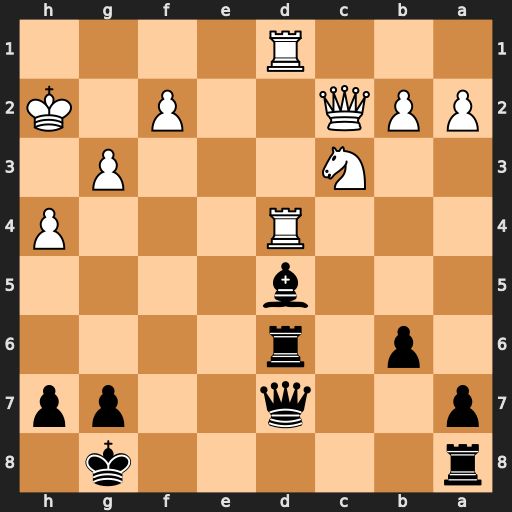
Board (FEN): r5k1/p2q2pp/1p1r4/3b4/3R3P/2N3P1/PPQ2P1K/3R4
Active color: b
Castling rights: -
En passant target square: -
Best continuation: Bg2 Kxg2 Rxd4 Rxd4 Qxd4